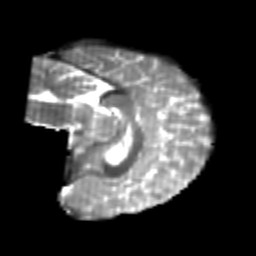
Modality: T2w
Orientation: sagittal
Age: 21
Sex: female
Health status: healthy
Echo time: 0.074 s